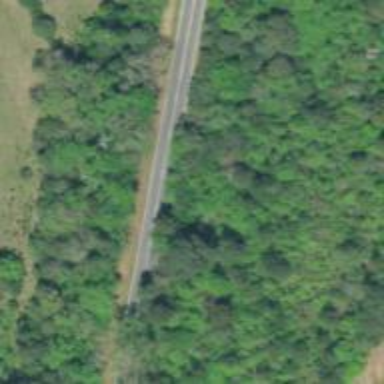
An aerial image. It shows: Secondary road.